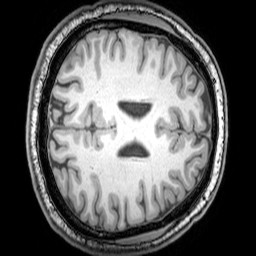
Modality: T1w
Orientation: axial
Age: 24
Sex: male
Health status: healthy
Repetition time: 0.081 s
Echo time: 0.037 s